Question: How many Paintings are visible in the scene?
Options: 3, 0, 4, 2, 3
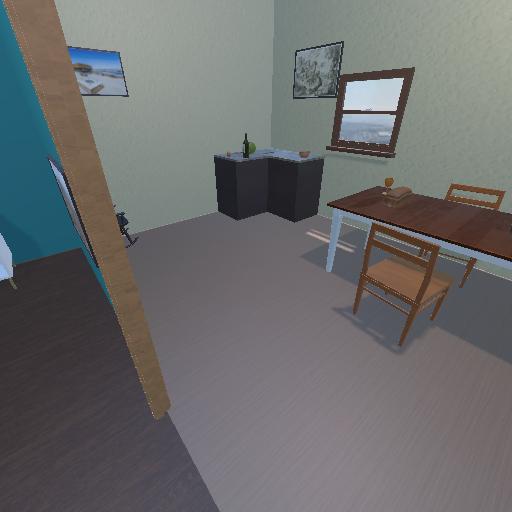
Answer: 3